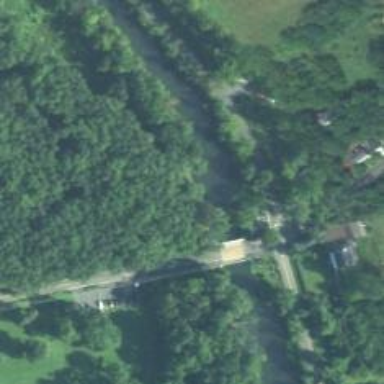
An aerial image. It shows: Tertiary road passing over bridge.